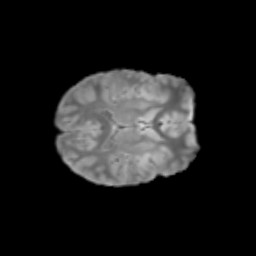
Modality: T2w
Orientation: axial
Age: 12
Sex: female
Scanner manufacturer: siemens
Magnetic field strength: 3 T
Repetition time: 3.8 s
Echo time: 0.07 s